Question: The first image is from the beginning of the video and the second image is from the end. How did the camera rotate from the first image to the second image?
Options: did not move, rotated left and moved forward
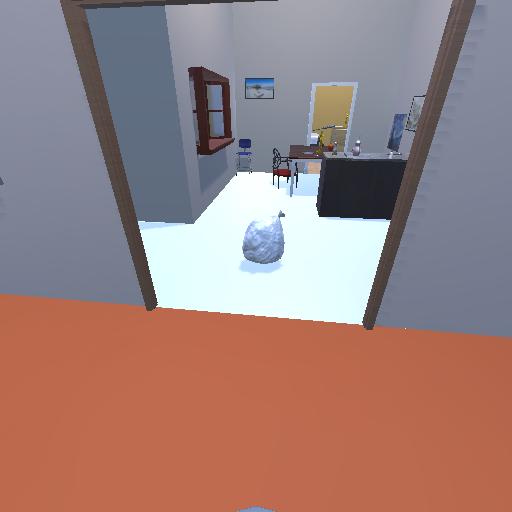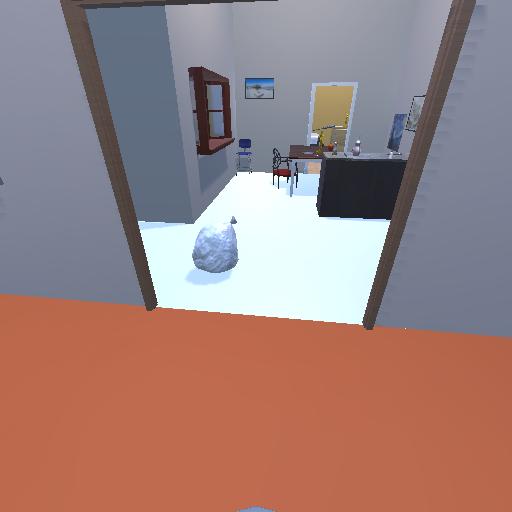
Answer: did not move